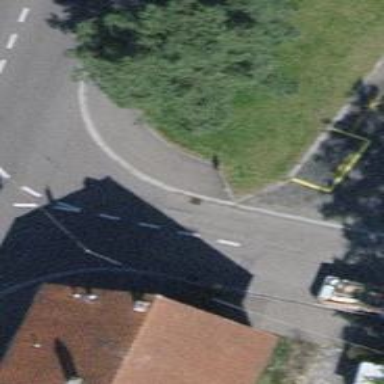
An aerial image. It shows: Uncontrolled crossing on the road.